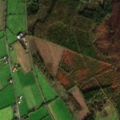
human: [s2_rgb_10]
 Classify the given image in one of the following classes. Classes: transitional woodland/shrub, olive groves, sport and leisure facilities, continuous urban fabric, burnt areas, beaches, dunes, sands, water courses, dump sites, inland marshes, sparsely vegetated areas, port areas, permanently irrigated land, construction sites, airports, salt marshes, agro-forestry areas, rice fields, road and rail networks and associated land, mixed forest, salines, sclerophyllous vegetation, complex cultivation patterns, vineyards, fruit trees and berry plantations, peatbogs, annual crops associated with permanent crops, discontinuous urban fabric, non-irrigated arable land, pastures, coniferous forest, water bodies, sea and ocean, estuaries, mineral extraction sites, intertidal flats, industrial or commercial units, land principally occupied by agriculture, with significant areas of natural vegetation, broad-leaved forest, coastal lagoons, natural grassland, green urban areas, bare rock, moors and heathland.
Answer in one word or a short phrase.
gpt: non-irrigated arable land, pastures, coniferous forest, transitional woodland/shrub, peatbogs